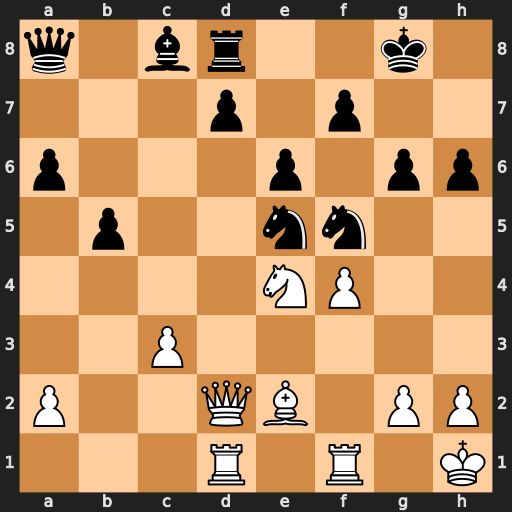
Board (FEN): q1br2k1/3p1p2/p3p1pp/1p2nn2/4NP2/2P5/P2QB1PP/3R1R1K
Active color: w
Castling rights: -
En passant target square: -
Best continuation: Nf6+ Kg7 fxe5